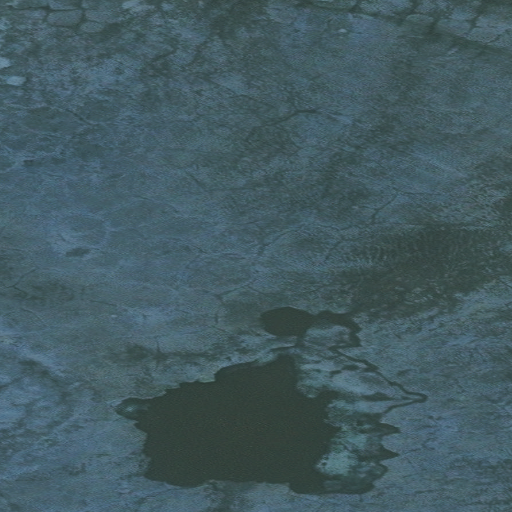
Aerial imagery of cape in Alaska named Kintanga Point containing only unknown